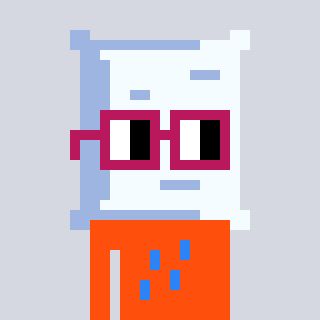
a pixel art character with square dark red glasses, a pillow-shaped head and a orange-colored body on a cool background